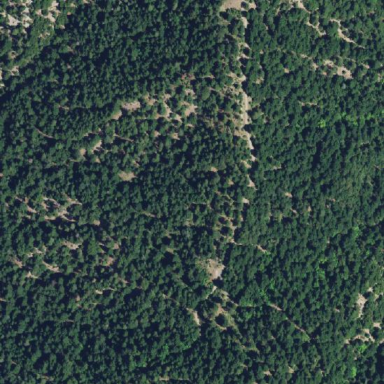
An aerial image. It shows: Forest area.